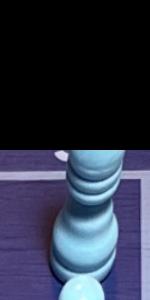
Label: Bishop_White